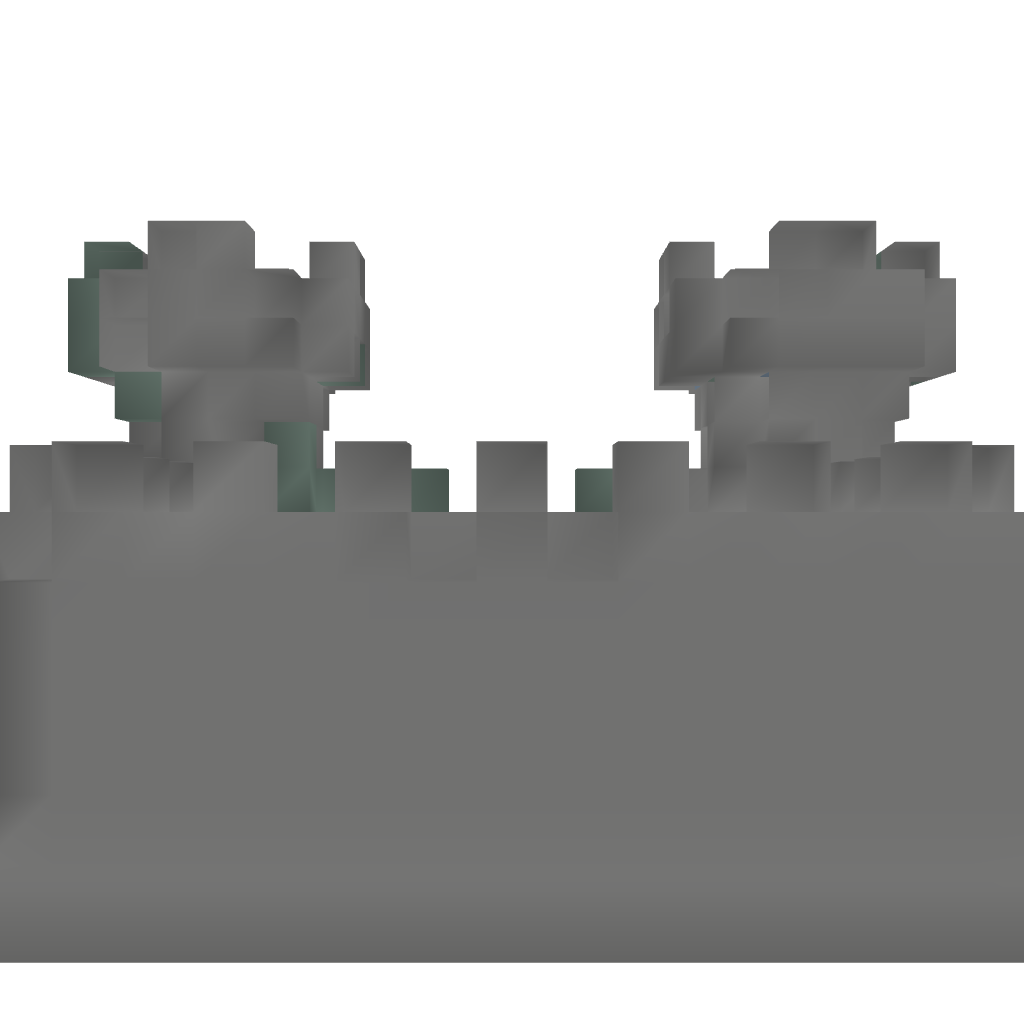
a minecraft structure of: A small castle